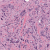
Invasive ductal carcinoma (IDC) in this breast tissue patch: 1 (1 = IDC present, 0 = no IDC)